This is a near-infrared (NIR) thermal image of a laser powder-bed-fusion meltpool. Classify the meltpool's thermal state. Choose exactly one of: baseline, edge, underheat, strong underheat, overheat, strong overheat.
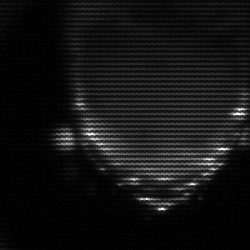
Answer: edge